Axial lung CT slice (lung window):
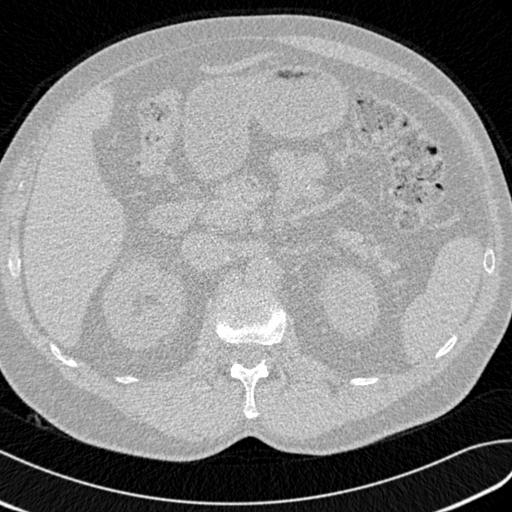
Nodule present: no